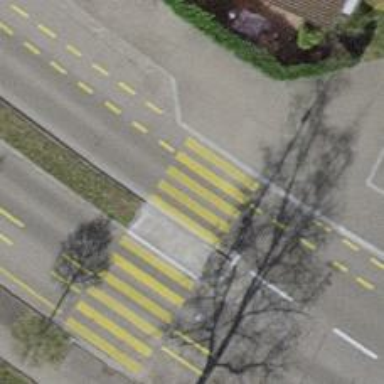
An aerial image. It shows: Uncontrolled zebra crossing on the road.